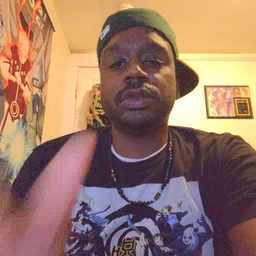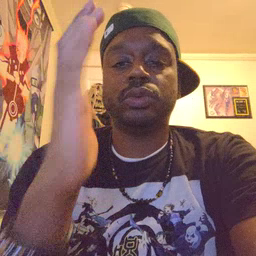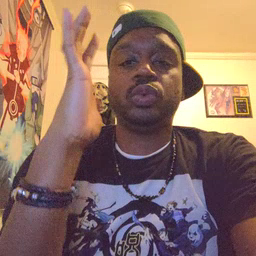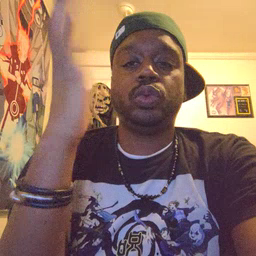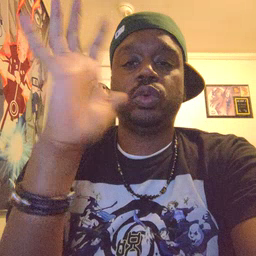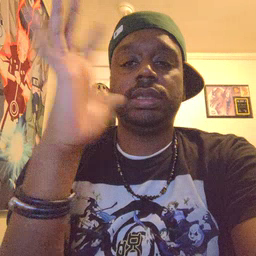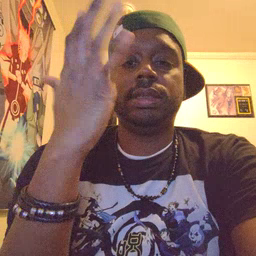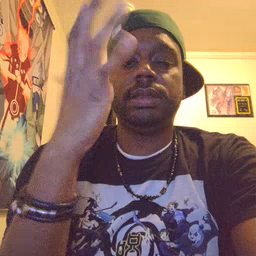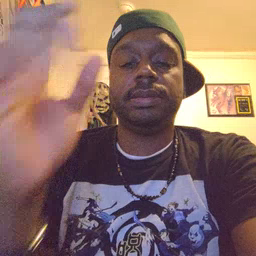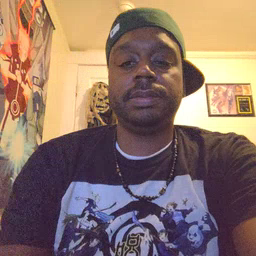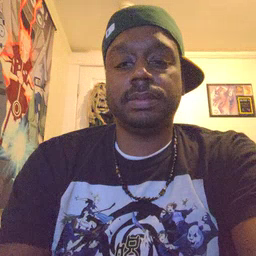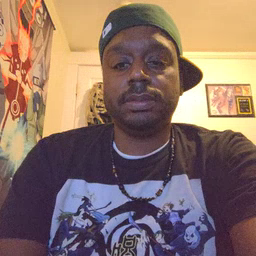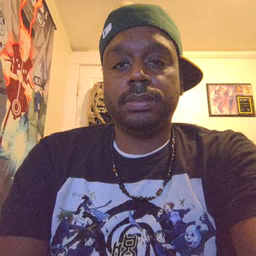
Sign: tree